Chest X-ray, PA view. Patient: 38 years old, sex F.
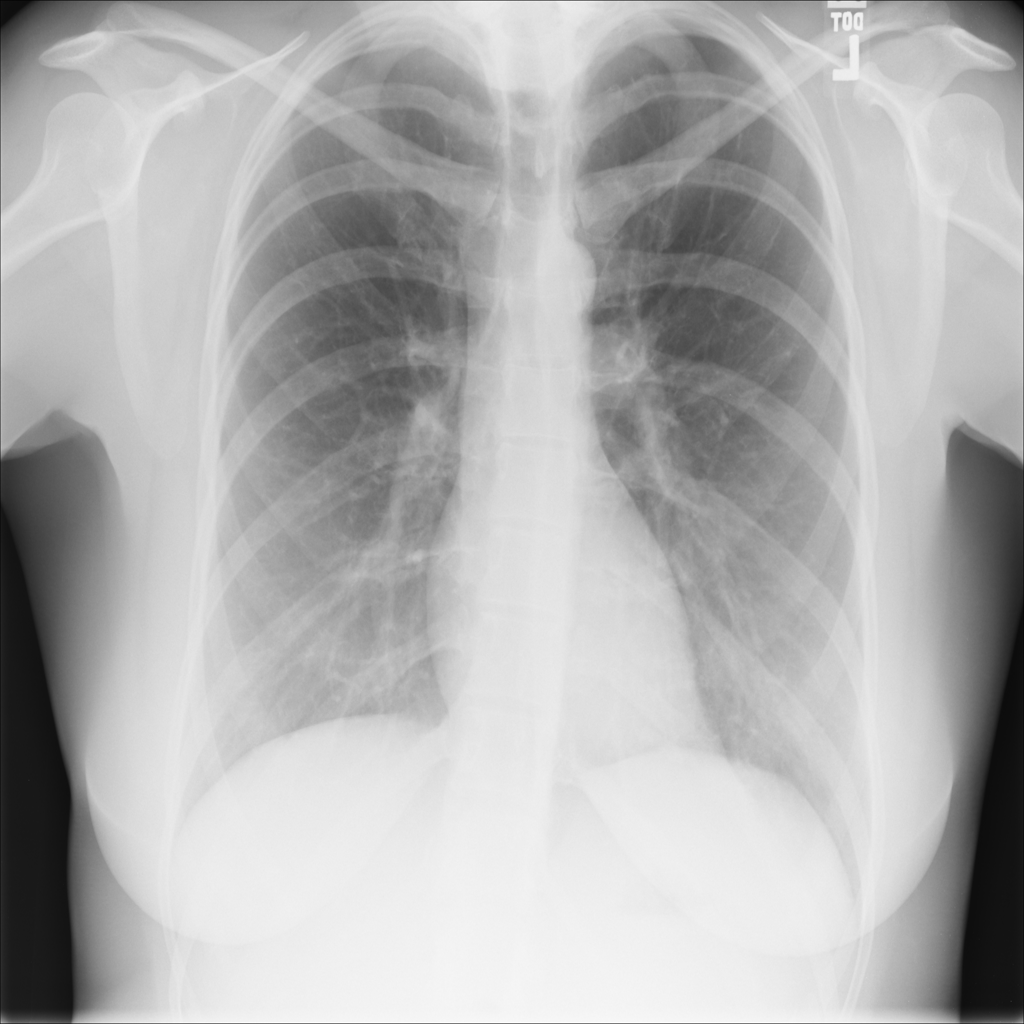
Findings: No Finding